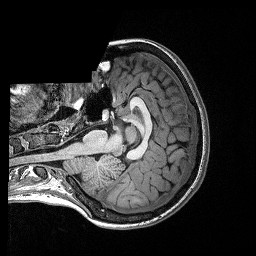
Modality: T1w
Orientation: axial
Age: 21
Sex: female
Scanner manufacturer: siemens
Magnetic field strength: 3 T
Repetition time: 2.4 s
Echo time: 0.03 s